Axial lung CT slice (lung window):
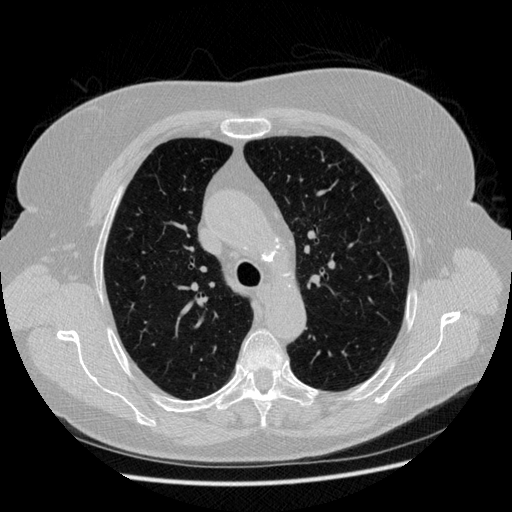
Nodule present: no